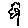
Label: flower